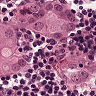
Metastatic tissue present: yes